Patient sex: M
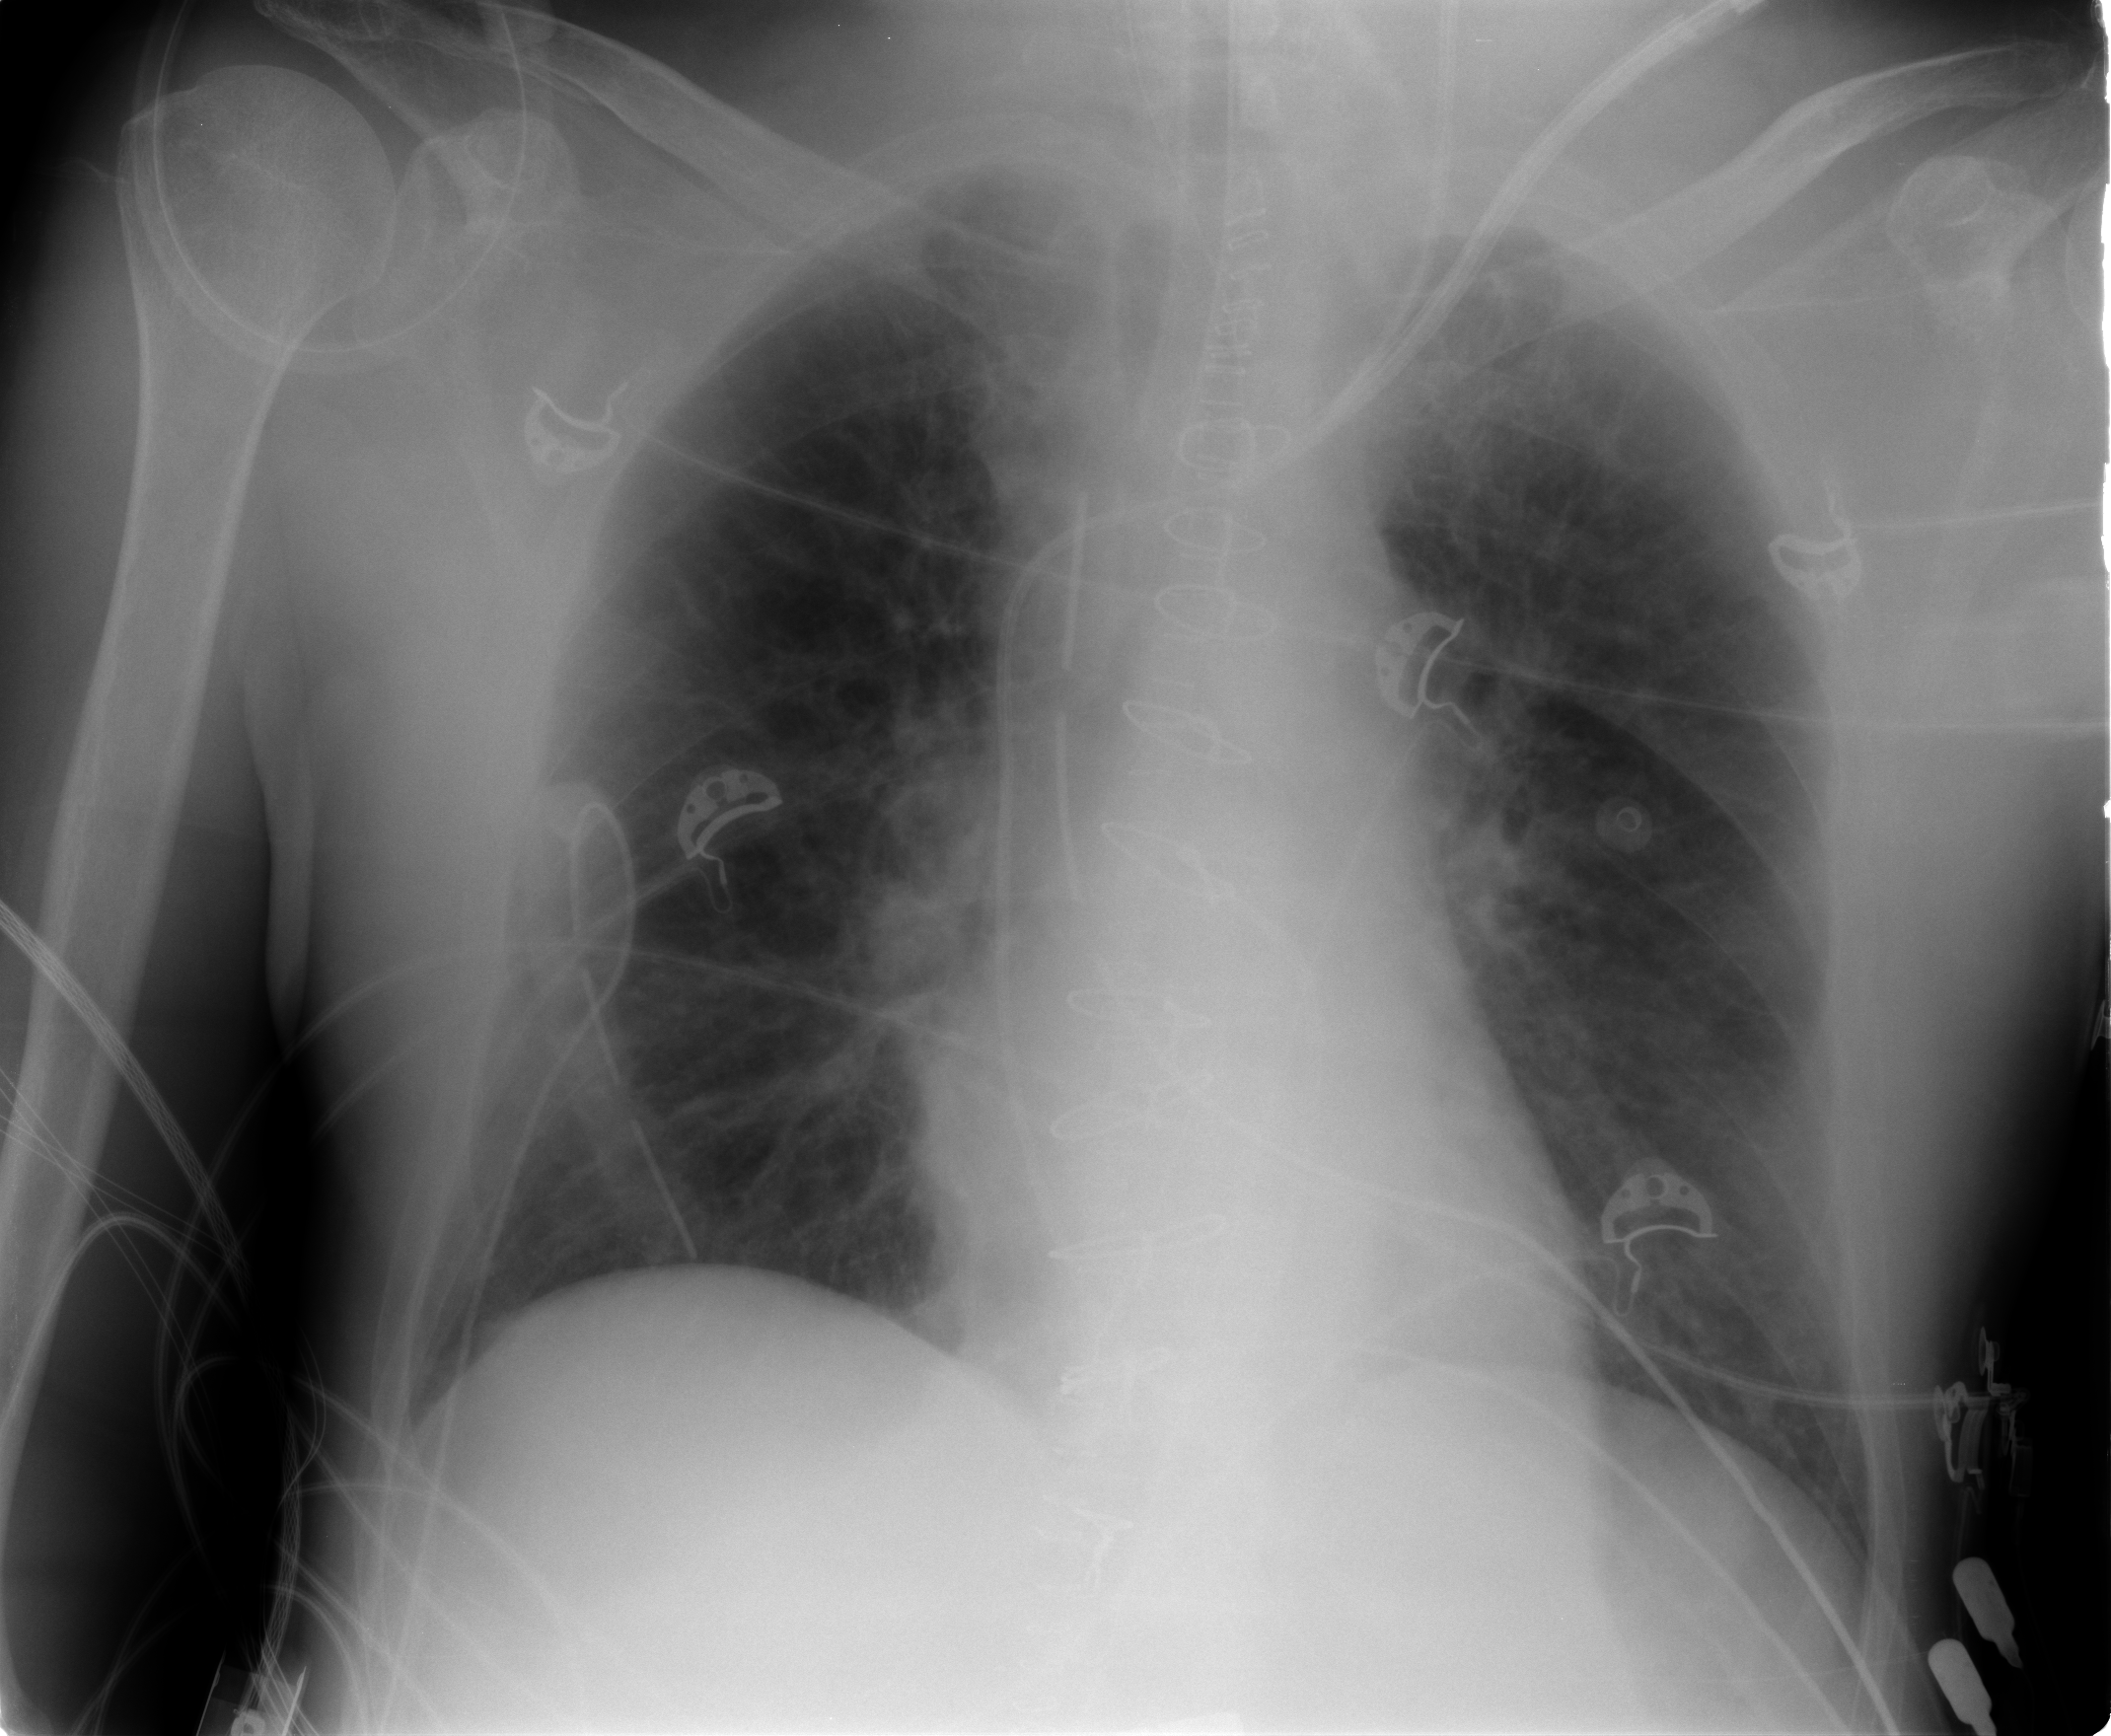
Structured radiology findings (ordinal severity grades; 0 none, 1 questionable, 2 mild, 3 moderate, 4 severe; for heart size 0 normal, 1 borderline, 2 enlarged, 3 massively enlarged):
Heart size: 0
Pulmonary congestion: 2
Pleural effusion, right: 0
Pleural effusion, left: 0
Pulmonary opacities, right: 0
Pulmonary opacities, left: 0
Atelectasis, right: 0
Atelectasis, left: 0